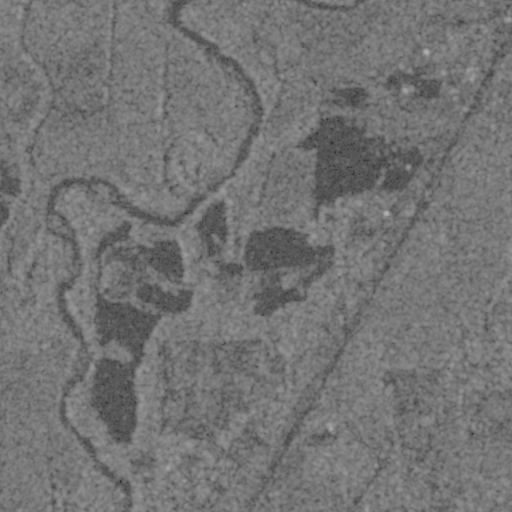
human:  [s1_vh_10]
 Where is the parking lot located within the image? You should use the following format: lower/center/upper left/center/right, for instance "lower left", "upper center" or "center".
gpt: The parking lot is located in the lower center of the image.
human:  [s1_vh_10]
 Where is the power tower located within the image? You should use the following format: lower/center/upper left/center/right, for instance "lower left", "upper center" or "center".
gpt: The power tower is located in the lower right of the image.
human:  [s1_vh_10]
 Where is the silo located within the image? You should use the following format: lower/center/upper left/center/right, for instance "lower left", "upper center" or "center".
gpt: The silo is located in the upper right of the image.
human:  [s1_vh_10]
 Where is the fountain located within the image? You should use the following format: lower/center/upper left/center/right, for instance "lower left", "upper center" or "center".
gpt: The fountain is located in the center right of the image.
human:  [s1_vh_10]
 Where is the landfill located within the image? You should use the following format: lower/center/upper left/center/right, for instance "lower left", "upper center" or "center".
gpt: There is no landfill in the image.

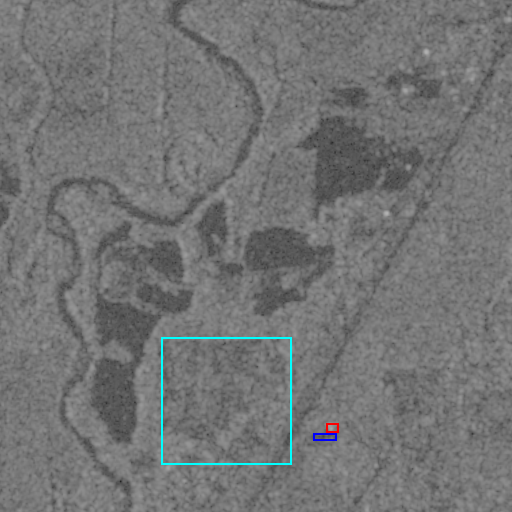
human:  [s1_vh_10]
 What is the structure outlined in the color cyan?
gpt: The structure outlined in cyan is a park.
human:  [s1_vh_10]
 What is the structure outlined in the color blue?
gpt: The structure outlined in blue is a parking lot.
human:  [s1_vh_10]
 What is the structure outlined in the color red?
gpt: The structure outlined in red is a building.
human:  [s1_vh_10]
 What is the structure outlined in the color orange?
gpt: There is no orange outline.